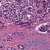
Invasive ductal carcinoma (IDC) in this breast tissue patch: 1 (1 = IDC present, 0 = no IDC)